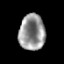
Tissue: prostate
Cell type: T cells
Senescence score: 0.2964
Nuclear area (px): 910
Mean DAPI intensity: 149.978